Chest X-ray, AP view. Patient: 62 years old, sex F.
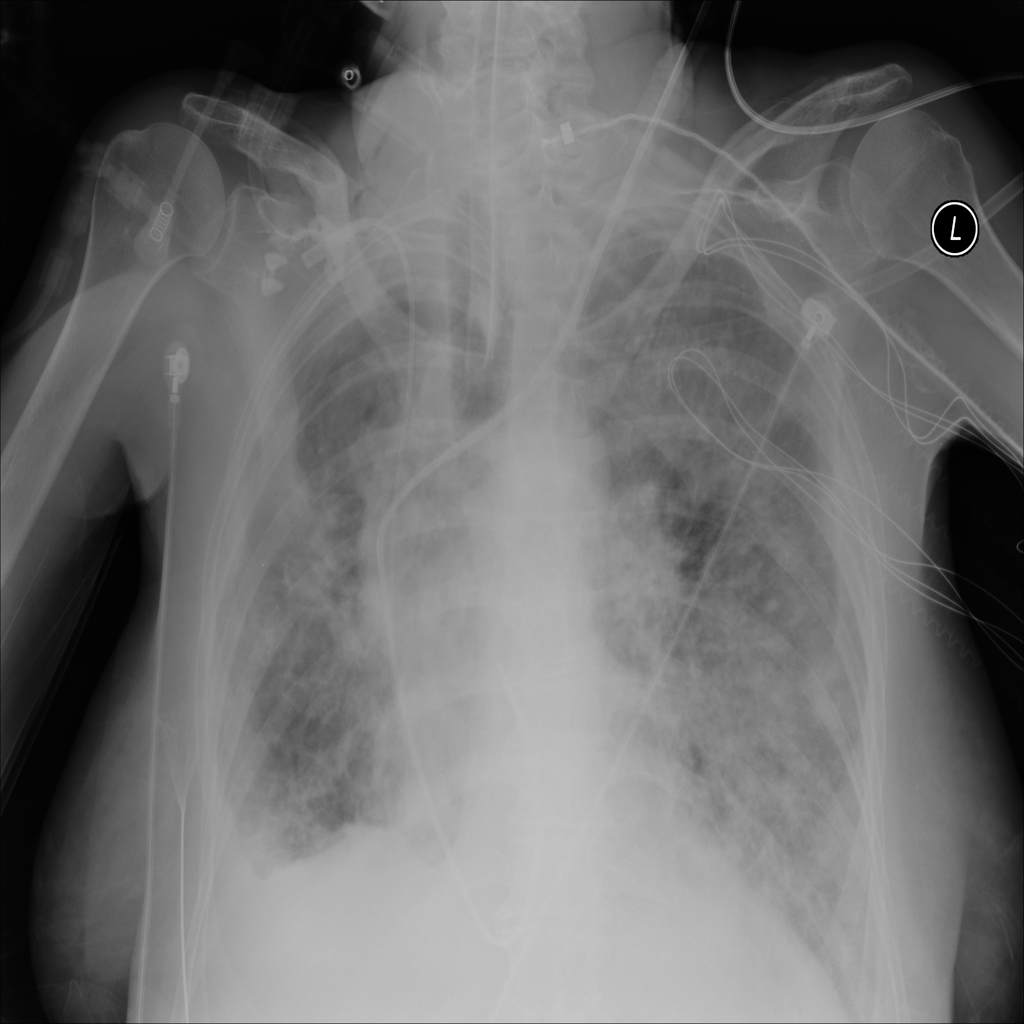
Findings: No Finding